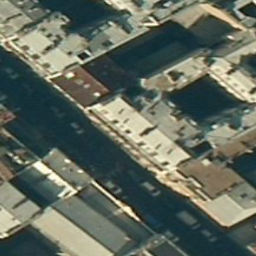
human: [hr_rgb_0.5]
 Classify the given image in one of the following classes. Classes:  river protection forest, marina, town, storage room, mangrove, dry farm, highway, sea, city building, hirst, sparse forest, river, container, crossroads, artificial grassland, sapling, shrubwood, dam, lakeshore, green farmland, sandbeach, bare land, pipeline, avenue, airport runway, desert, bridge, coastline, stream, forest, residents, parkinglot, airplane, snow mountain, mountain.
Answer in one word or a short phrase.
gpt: city building